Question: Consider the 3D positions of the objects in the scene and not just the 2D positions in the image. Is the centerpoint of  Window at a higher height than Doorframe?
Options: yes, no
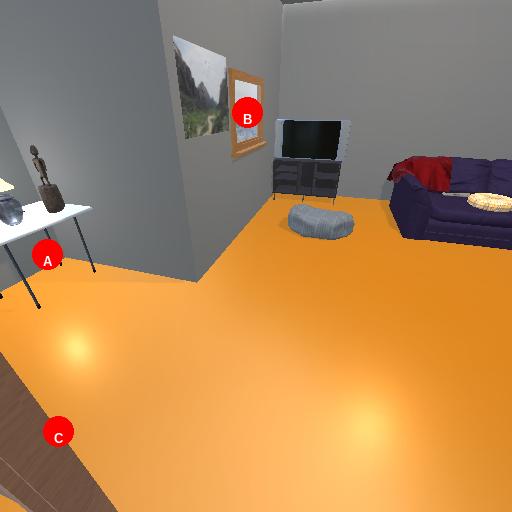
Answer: yes